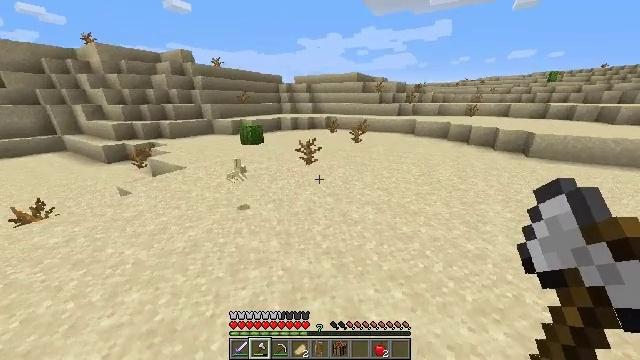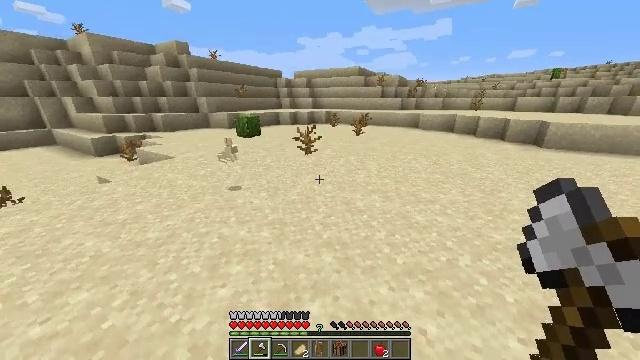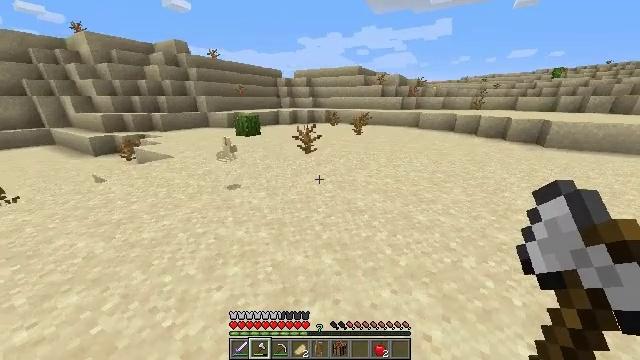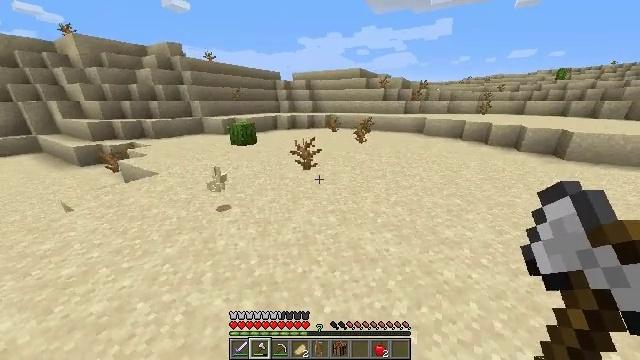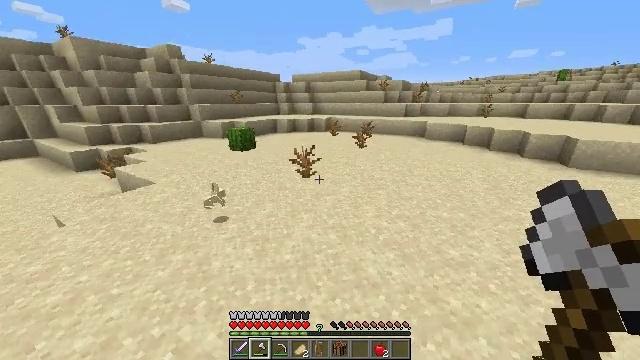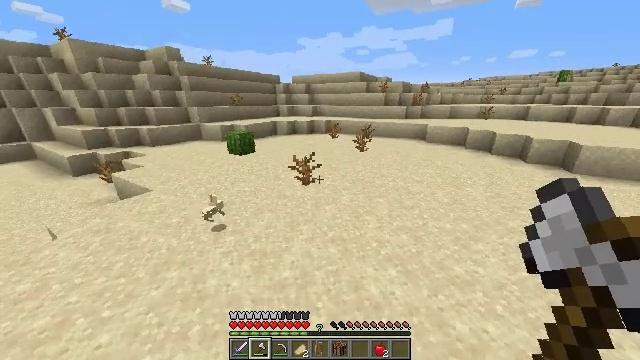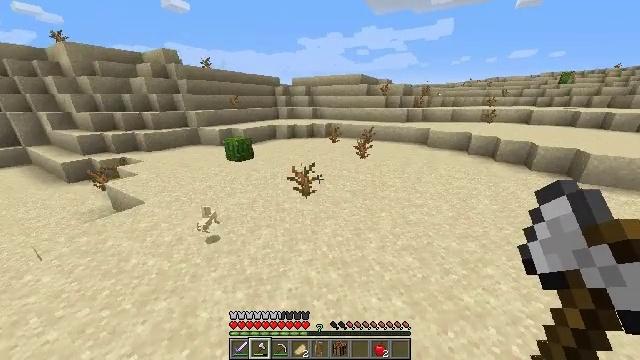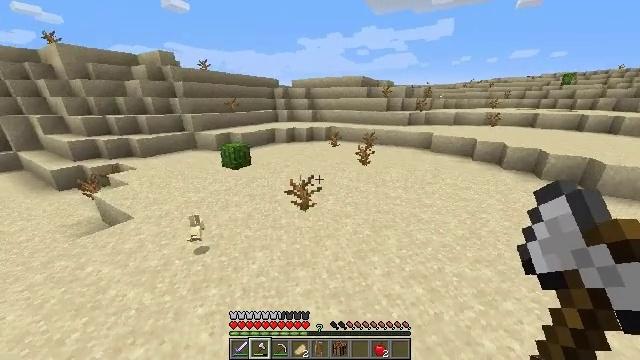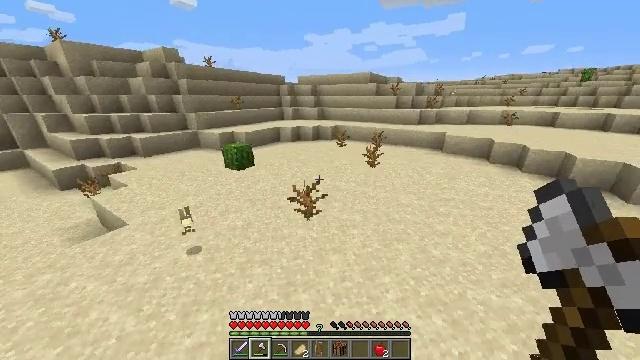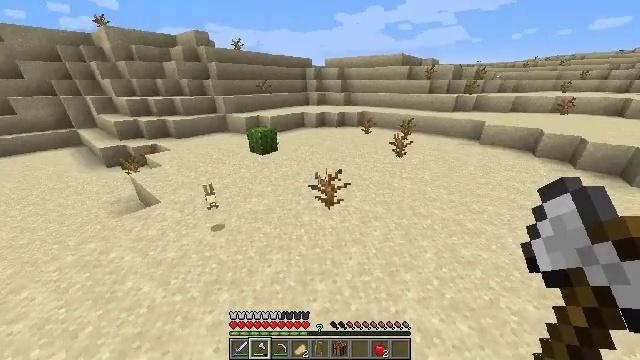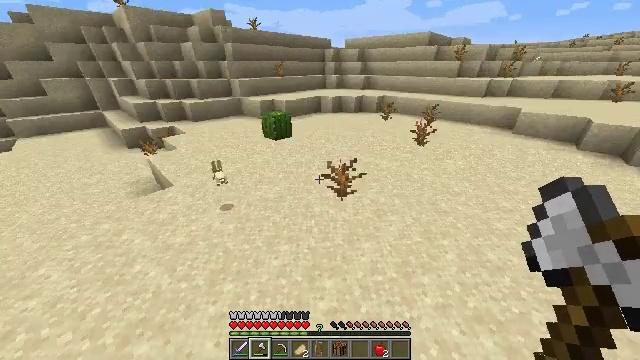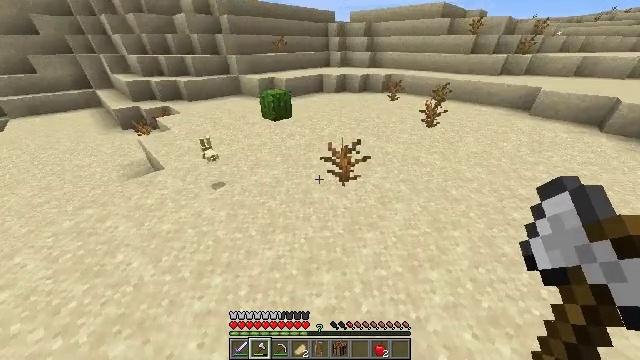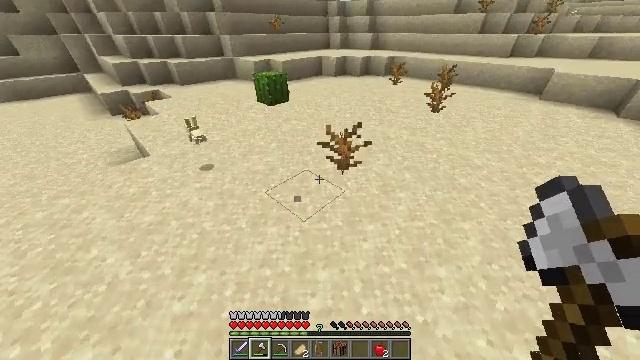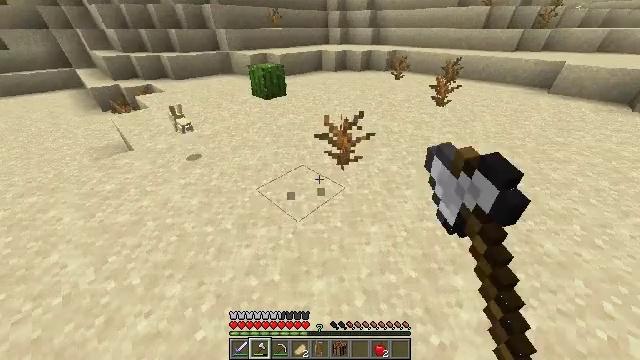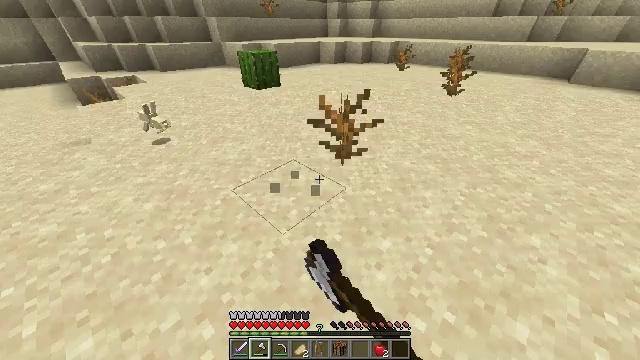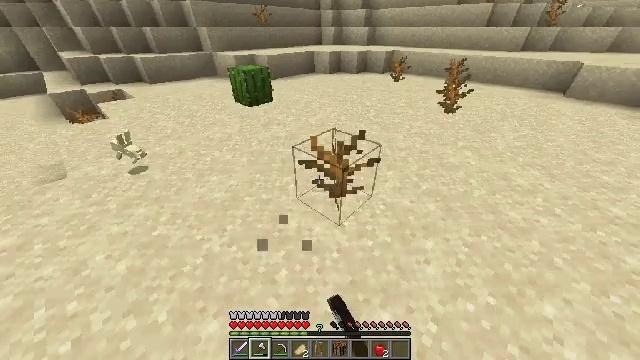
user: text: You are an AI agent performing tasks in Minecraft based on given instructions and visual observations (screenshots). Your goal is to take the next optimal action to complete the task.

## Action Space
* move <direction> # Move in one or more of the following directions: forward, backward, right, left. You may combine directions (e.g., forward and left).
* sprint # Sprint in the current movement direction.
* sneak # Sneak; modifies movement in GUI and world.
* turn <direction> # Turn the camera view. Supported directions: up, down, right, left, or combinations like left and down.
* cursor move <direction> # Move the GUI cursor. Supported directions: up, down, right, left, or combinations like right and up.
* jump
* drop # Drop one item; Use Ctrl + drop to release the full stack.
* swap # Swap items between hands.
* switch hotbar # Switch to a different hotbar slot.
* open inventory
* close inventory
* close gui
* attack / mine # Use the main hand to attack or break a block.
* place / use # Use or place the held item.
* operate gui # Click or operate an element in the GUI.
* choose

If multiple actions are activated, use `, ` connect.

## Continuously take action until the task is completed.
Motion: motion action
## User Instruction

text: Harvest the dead bush.
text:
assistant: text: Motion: move forward, sprint, jump
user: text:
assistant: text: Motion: move forward, sprint, jump
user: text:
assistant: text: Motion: move forward, sprint, jump
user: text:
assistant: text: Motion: move forward, sprint, jump
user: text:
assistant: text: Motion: move forward, sprint, jump
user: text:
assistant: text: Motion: move forward, sprint, jump
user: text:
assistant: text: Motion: move forward, sprint, jump
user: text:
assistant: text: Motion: move forward, sprint, turn left, jump
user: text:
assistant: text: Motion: move forward, sprint, turn left and down, jump
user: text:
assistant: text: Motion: move forward, sprint, turn left and down, jump
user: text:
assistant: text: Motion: move forward, sprint, turn down, jump
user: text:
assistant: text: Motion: move forward, sprint, turn down, attack / mine, jump
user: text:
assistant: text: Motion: move forward, sprint, attack / mine, jump
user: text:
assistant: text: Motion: move forward, sprint, attack / mine, jump
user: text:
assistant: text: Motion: move forward, sprint, turn right, jump
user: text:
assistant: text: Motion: move forward, sprint, turn right and up, jump
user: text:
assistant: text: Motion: move forward, sprint, turn right, jump
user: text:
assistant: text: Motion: move forward, sprint, turn down, jump
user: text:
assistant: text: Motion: move forward, sprint, turn right and down, attack / mine, jump
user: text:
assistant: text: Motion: move forward, sprint, turn right and down, attack / mine, jump
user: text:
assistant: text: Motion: move forward, sprint, turn down, attack / mine, jump
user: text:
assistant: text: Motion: move forward, sprint, attack / mine, jump
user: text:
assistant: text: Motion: move forward, sprint, turn right and up, jump
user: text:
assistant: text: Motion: move forward, sprint, turn right and up, jump
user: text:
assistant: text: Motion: move forward, sprint, turn right and up, jump
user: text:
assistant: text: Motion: move forward, sprint, turn right and up, jump
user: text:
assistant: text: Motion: move forward, sprint, turn right and up, jump
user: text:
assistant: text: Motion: move forward, sprint, turn right and up, jump
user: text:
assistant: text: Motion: move forward, sprint, turn left and up, jump
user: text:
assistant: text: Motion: move forward, sprint, turn left and up, jump